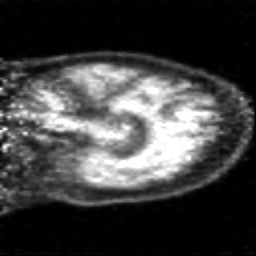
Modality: PET
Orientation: sagittal
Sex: female
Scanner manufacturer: siemens